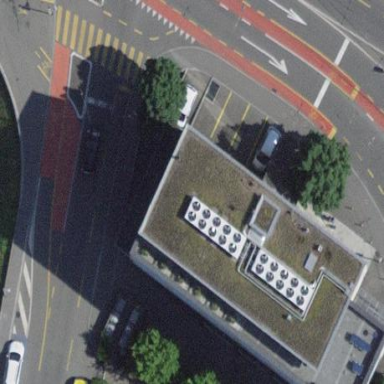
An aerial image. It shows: Office building.